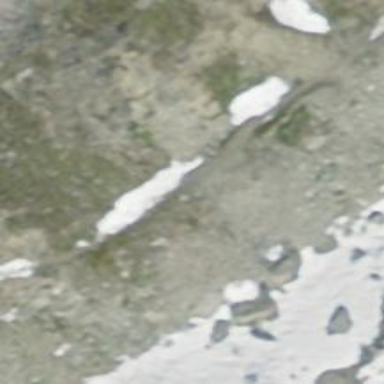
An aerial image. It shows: Rocky path.